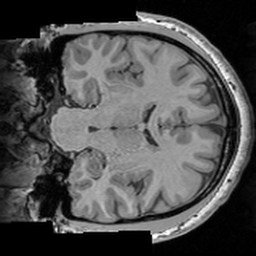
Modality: T1w
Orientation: coronal
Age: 28
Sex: male
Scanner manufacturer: siemens
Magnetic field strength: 3 T
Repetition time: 1.63 s
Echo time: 0.00311 s